Aerial crown-view tile of a tropical tree (Barro Colorado Island, Panama), acquired 20250818:
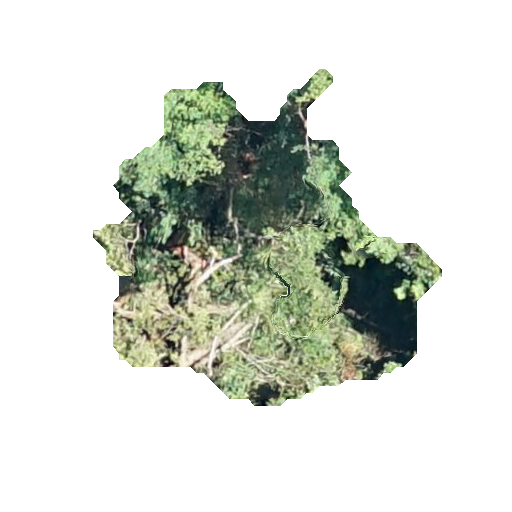
Species: Terminalia amazonia
GBIF accepted scientific name: Terminalia amazonica
Crown area: 103.145 m²